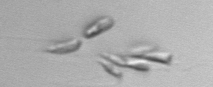
Label: Dinobryon